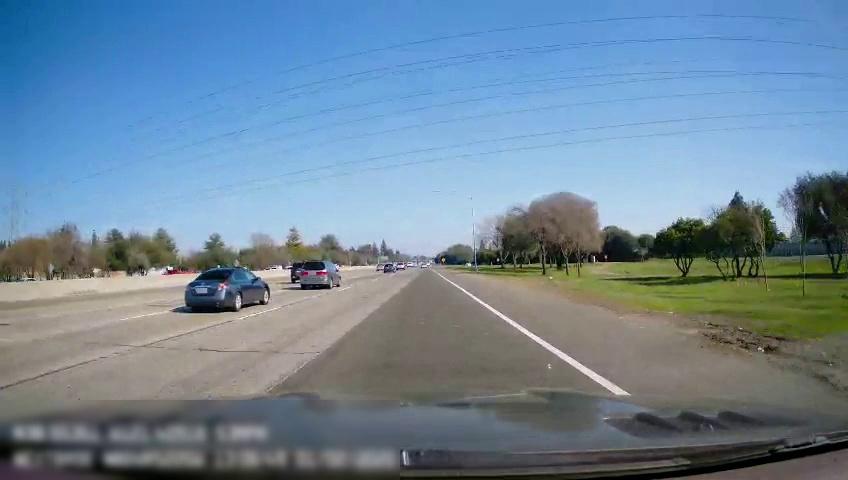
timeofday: Day
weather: Sunny
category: Drivable Space
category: Vehicles | Car
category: Vehicles | SUV
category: Vehicles | SUV
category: Vehicles | Car
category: Lanes | Current Lane
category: Lanes | Current Lane
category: Lanes | Alternate Lane
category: Lanes | Alternate Lane